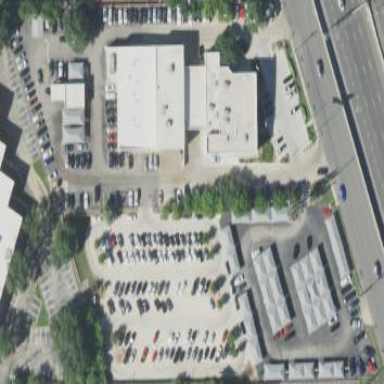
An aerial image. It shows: Retail area with car shop.